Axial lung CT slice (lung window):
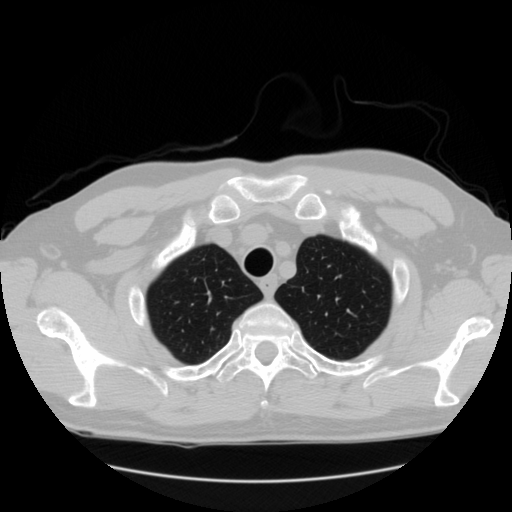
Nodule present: no